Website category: phone
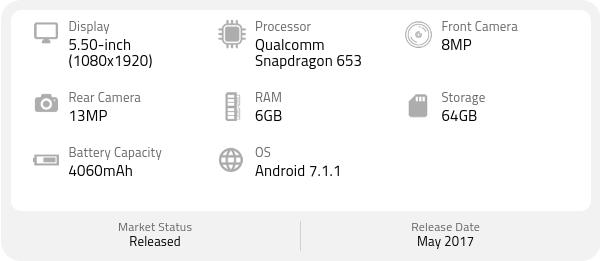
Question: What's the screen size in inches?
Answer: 5.50-inch

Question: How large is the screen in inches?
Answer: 5.50-inch

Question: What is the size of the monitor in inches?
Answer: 5.50-inch

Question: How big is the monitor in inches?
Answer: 5.50-inch

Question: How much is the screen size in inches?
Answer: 5.50-inch

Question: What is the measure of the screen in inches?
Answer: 5.50-inch

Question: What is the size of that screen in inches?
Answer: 5.50-inch

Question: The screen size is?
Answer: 5.50-inch

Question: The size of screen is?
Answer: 5.50-inch

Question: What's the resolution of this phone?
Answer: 1080x1920

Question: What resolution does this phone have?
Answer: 1080x1920

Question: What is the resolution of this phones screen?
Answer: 1080x1920

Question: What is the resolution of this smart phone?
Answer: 1080x1920

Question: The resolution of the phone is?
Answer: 1080x1920

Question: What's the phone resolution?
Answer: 1080x1920

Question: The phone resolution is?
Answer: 1080x1920

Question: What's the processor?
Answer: Qualcomm Snapdragon 653

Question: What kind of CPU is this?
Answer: Qualcomm Snapdragon 653

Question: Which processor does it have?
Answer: Qualcomm Snapdragon 653

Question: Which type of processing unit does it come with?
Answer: Qualcomm Snapdragon 653

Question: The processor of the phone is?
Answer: Qualcomm Snapdragon 653

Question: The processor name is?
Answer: Qualcomm Snapdragon 653

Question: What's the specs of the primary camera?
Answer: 13MP

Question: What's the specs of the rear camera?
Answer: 13MP

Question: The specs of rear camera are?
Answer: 13MP

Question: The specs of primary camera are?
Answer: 13MP

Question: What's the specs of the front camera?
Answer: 8MP

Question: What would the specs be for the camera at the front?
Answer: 8MP

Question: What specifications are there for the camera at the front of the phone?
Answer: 8MP

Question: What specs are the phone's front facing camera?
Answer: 8MP

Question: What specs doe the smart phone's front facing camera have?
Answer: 8MP

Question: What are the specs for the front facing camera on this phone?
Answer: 8MP

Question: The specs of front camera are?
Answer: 8MP

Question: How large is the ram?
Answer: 6GB

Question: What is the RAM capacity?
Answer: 6GB

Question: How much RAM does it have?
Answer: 6GB

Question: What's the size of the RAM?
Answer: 6GB

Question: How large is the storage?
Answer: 64GB

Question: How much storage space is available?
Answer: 64GB

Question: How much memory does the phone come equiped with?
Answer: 64GB

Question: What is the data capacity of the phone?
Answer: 64GB

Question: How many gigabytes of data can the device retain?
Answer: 64GB

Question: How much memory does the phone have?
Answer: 64GB

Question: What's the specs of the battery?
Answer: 4060mAh

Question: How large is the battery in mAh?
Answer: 4060mAh

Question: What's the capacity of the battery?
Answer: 4060mAh

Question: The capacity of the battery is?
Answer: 4060mAh

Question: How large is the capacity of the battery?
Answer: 4060mAh

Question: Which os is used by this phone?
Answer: Android 7.1.1

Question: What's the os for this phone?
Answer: Android 7.1.1

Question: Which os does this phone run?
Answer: Android 7.1.1

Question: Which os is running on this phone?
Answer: Android 7.1.1

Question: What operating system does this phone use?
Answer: Android 7.1.1

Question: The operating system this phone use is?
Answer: Android 7.1.1

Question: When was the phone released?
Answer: May 2017

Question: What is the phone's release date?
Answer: May 2017

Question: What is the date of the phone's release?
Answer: May 2017

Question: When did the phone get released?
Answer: May 2017

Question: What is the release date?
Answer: May 2017

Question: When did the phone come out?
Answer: May 2017

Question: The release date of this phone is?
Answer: May 2017